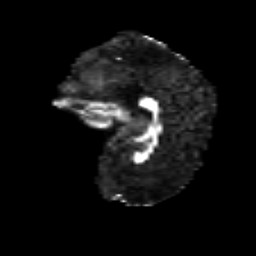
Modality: FA
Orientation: sagittal
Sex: male
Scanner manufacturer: siemens
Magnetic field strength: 3 T
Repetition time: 5 s
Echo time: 0.071 s